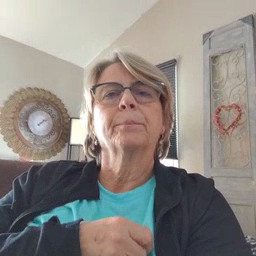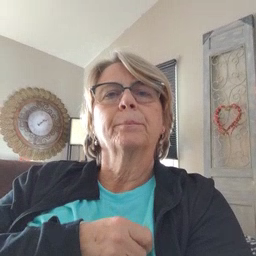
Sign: vacuum